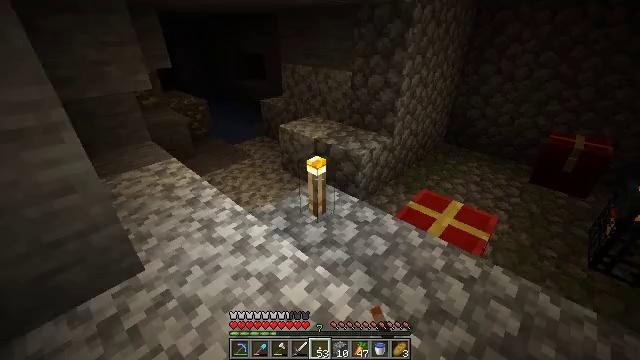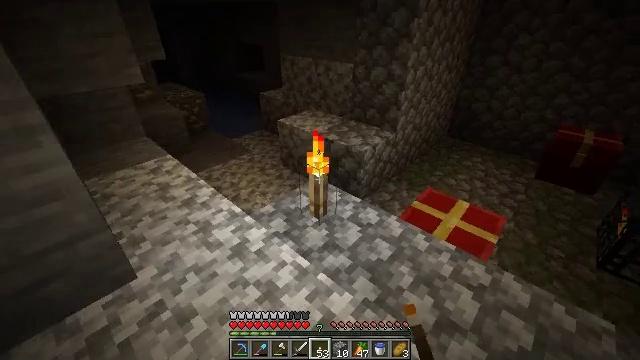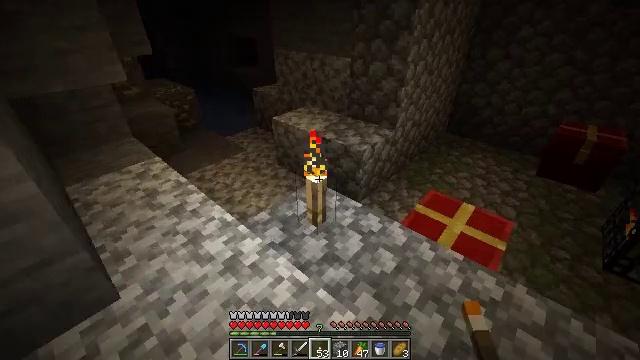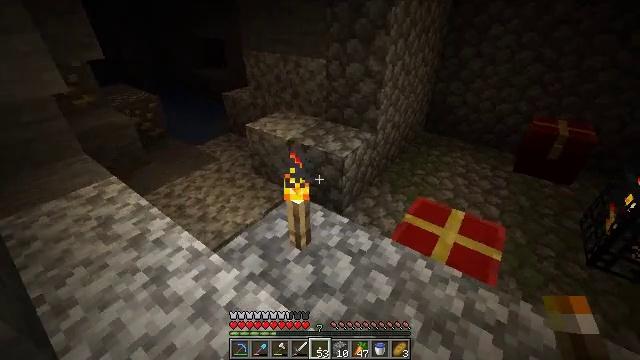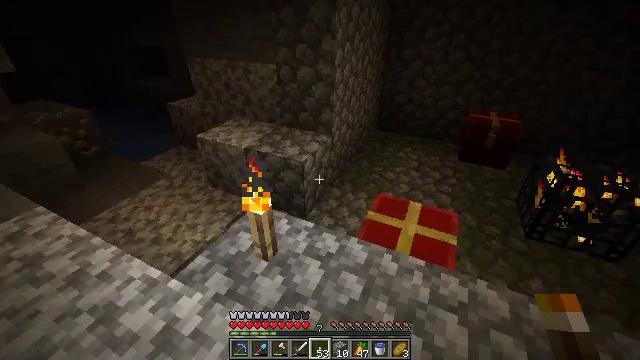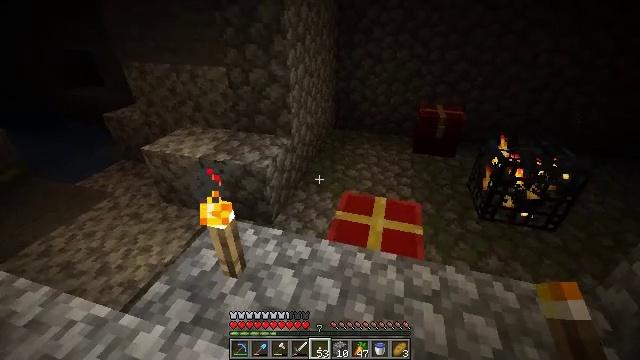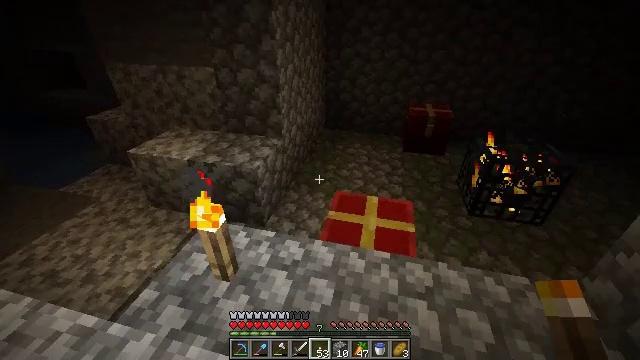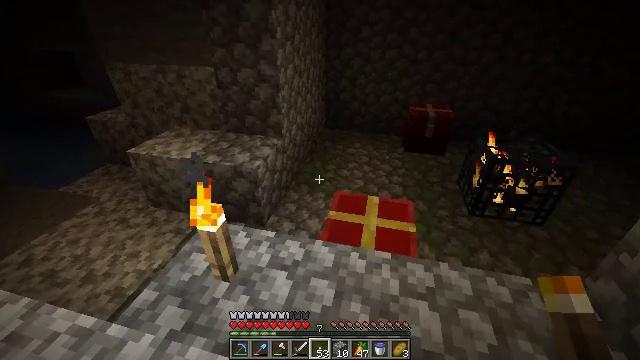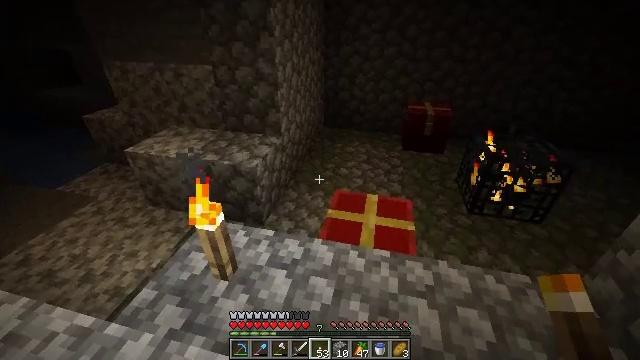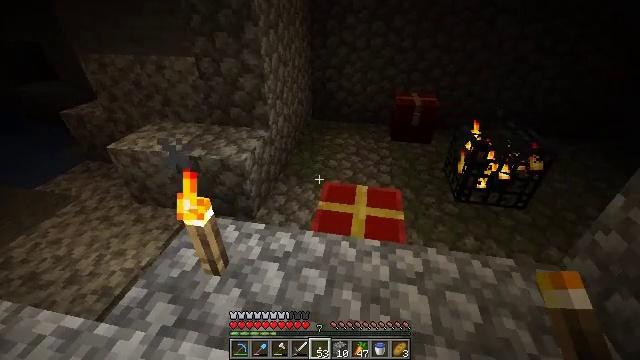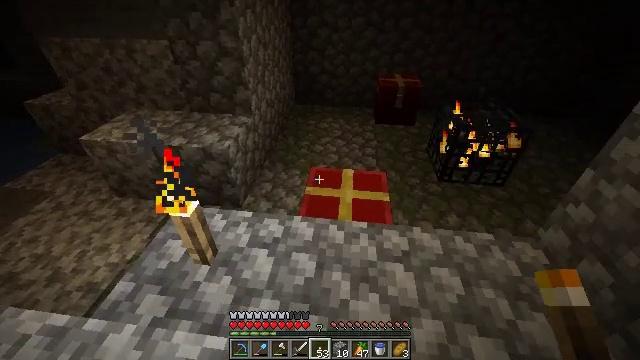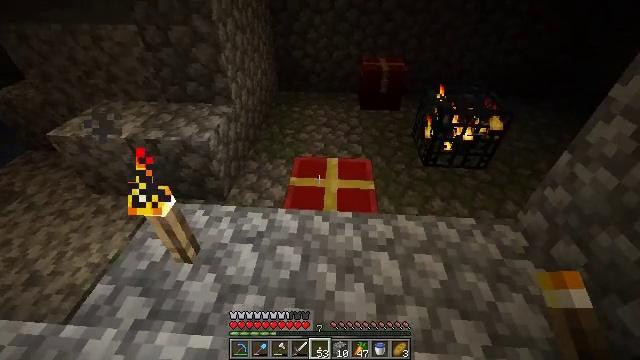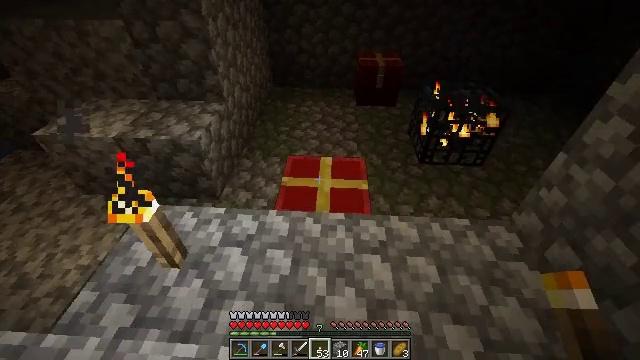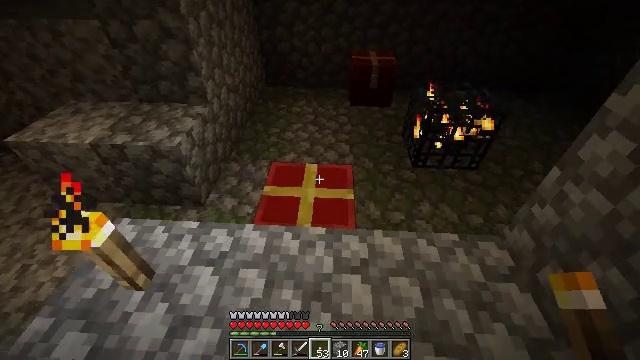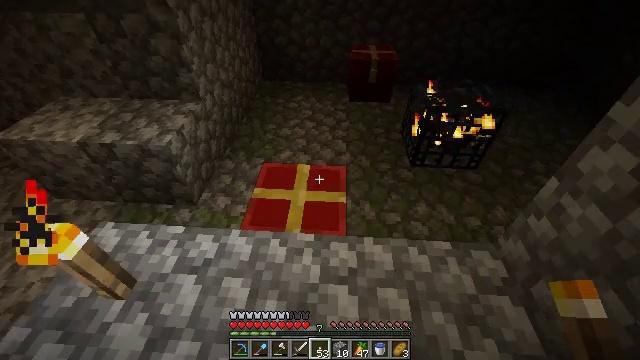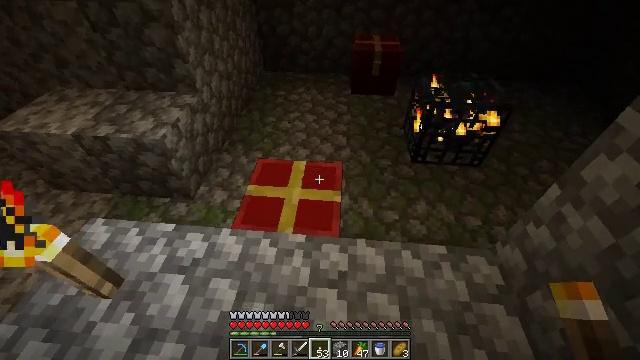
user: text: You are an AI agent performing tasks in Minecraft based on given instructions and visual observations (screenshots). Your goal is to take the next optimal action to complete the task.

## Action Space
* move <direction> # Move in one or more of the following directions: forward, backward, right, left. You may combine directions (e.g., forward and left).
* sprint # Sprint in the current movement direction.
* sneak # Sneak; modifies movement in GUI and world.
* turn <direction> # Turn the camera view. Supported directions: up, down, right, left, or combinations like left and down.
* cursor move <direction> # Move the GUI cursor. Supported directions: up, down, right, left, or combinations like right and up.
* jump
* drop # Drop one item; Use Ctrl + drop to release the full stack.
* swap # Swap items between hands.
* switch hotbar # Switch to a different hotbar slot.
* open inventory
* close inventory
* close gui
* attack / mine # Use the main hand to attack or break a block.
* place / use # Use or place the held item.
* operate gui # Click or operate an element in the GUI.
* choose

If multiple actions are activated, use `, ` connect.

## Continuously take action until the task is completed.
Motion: motion action
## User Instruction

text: Break the mob spawner.
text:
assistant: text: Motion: move forward, turn down
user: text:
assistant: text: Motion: move forward, turn right and down
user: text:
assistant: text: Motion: turn right
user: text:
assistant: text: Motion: turn right
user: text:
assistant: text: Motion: turn right
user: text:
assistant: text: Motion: turn right
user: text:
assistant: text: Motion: no_op
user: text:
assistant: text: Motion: no_op
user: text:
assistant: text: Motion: turn right and down
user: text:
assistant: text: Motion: turn right and down
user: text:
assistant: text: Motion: move forward and move right, turn right and down
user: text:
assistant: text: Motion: move forward and move right, turn down
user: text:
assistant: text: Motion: move forward and move right
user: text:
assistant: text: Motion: move forward and move right, turn down
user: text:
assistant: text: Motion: turn left and down
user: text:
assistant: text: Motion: turn left and down
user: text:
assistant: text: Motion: turn down
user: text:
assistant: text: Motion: turn left and down
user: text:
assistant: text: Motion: use / place
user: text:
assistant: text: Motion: use / place
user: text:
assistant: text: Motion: use / place
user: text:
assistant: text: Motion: no_op
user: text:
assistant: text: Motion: no_op
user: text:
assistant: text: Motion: open gui
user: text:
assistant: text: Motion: no_op
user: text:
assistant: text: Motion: no_op
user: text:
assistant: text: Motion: no_op
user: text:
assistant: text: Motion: no_op
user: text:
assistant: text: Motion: no_op
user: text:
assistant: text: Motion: no_op